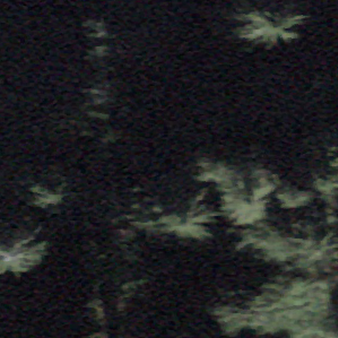
Label: other